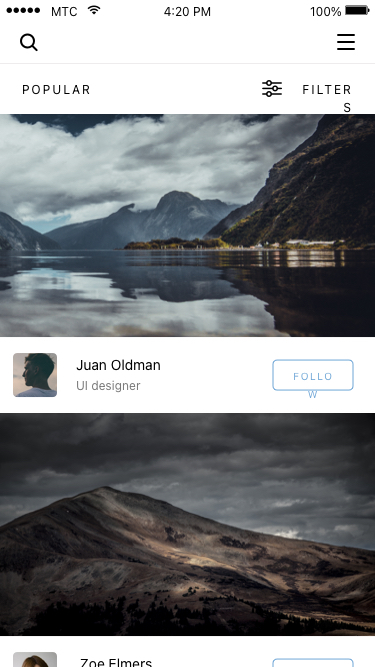
Text in this UI design:
POPULAR